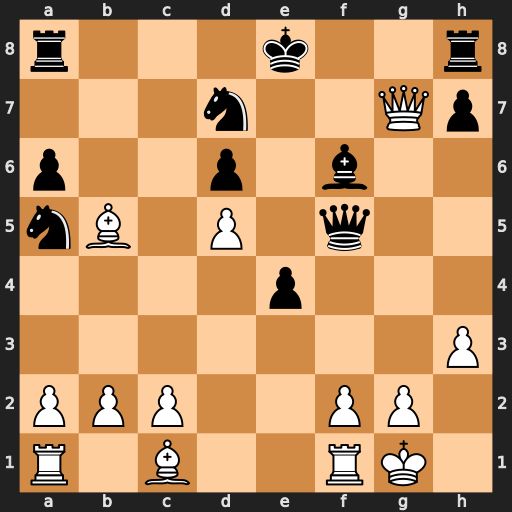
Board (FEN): r3k2r/3n2Qp/p2p1b2/nB1P1q2/4p3/7P/PPP2PP1/R1B2RK1
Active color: w
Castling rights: kq
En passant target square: -
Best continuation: Bxd7+ Qxd7 Qxf6